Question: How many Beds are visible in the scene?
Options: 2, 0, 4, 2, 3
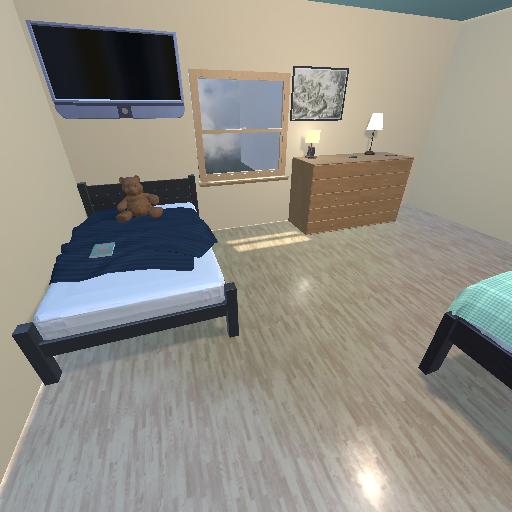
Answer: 2